Aerial crown-view tile of a tropical tree (Barro Colorado Island, Panama), acquired 20241014:
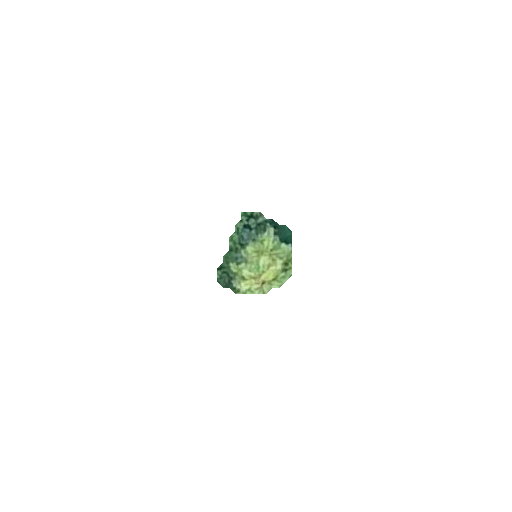
Species: Trattinnickia aspera
GBIF accepted scientific name: Trattinnickia aspera
Crown area: 7.083 m²